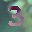
Label: 3